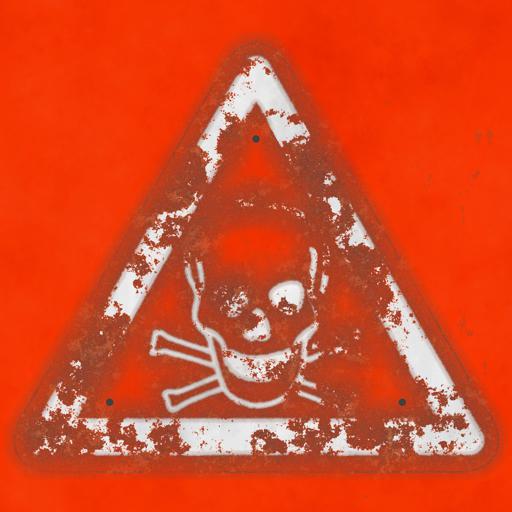
Tags: bone bones danger red sign skull skulls warning white